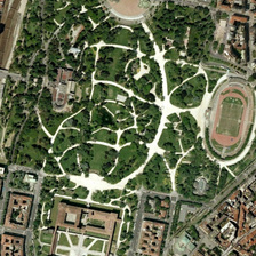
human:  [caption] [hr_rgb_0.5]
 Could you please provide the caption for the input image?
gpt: There is a white road in the middle of the Green Park, beside which is a playground

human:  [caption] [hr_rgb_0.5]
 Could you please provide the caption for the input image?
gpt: There is a white road in the center in the Green Park

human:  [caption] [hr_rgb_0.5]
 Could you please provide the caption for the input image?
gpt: There is a white road in the center of the green park and children's playground.

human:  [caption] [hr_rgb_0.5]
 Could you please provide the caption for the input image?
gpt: The green park has a white street in the center and a playground near it

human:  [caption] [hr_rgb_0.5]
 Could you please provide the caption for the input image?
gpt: Green Park has a white road in the middle and a playground next to it.